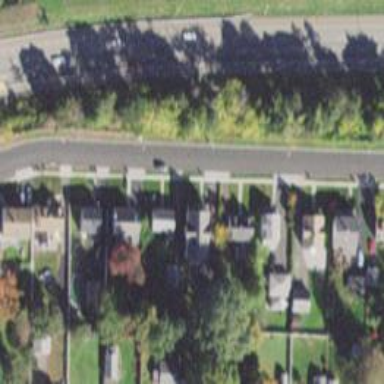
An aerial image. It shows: Residential road with asphalt surface and sidewalk on the left side.